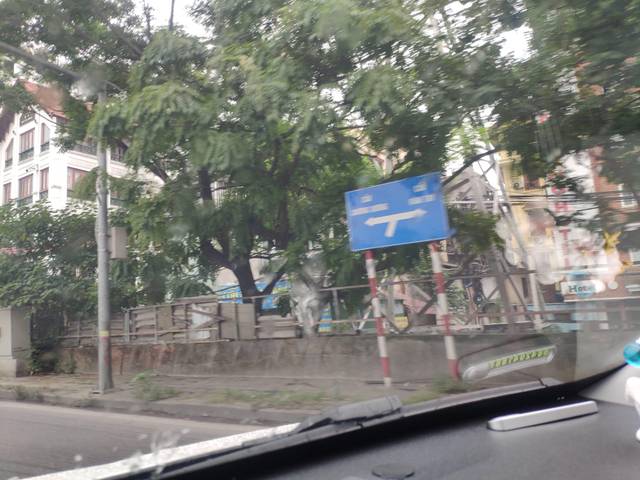
Region: Vietnam
Coordinates: 21.013, 105.864